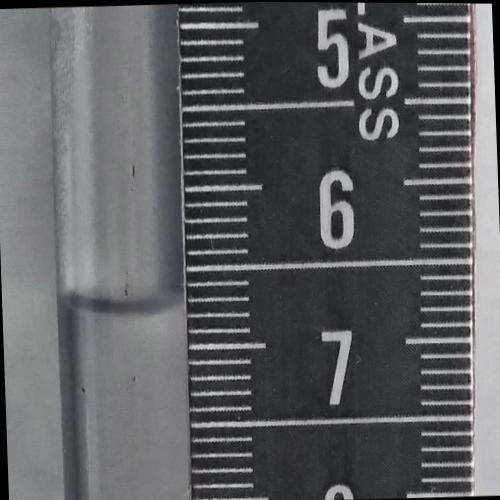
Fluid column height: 6.7 cm